八年级 · 解析几何
如图,一次函数$y=x$与反比例函数$y=frac{1}{x}(x>0)$的图象交于点$A$,过点$A$作$ABperpOA$,交$x$轴于点$B;$作$BA_{1}//OA$,交反比例函数图象于点$A_{1}$;过点$A_{1}$作$A_{1}B_{1}perpA_{1}B$交$x$轴于点$B_{1}$;再作$B_{1}A_{2}$$//BA_{1}$,交反比例函数图象于点$A_{2}$,依次进行下去$cdots$,则点$A_{2023}$的横坐标为$_sqrt{2024}+sqrt{2023}_$.
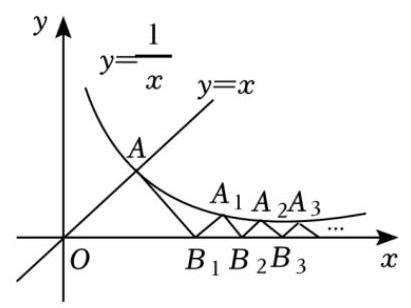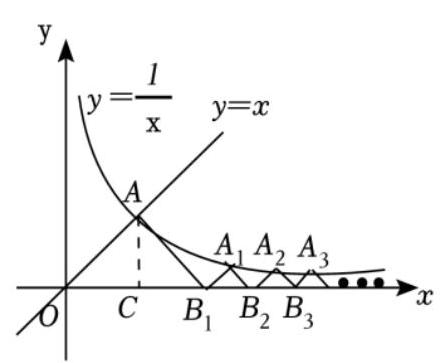
答案: 根据直$OA$的关系式为$y=x$,以及$OAperpAB$,可得到$triangleAOB$是等腰直角三角形,进而得到$triangleA_{2}B_{1}B_{2}、triangleA_{3}B_{2}B_{3}cdotscdots$都是等腰直角三角形,设$OC=a=AC$,则点$A(a,a)$,点$A$在反比例函数..的图象上,可求出$a=1$,进而得到点$A$的横坐标为1,同理$BC_{1}=b=A_{1}C_{1}$,则点$A_{1}(2+b$,$b)$,求出点$A_{1}$的横坐标为$sqrt{2}+1$,同理得出点$A_{2}$的横坐标为$sqrt{3}+sqrt{2}$;点$A_{3}$的横坐标为$sqrt{4}+sqrt{3}$;点$A_{4}$的横坐标为$sqrt{5}+sqrt{4}$;点的横坐标为$sqrt{6}+sqrt{5}$;根据规律可得答案.【解析】解:如图,过点$A、A_{1}、A_{2}、A_{3}cdots$分别作$ACperpx$轴,$A_{1}C_{1}perpx$轴,$A_{2}C_{2}perpx$轴,$A_{3}C_{3}perpx$轴$cdots$,垂足分别为$C、C_{1}、C_{2}、C_{3}cdotscdots$$because$直线$OA$的关系式为$y=x,OAperpAB$,$thereforetriangleAOB$是等腰直角三角形,$thereforeOC=AC$,同理可得$triangleA_{1}BB_{1}、triangleA_{2}B_{1}B_{2}、triangleA_{3}B_{2}B_{3}cdotscdots$都是等腰直角三角形,设$OC=a=AC$,则点$A(a,a)$,点$A$在反比例函数的图象上,$thereforeatimesa=1$,解得:$a=1$(负值舍去),$therefore$点$A$的横坐标为1,设$A_{1}D=b$,则点$A_{1}(2+b,b)$,点$A_{1}$在反比例函数${y}=frac{1}{{x}}$的图象上,$therefore(2+b)timesb=1$,解得:$b=sqrt{2}-1$,$therefore$点$A_{1}$的横坐标为$2+sqrt{2}-1=sqrt{2}+1$;设$B_{1}C_{2}=c=A_{2}C_{2}$,则点${A}_{2}(2sqrt{2}+{c},c)$,点$A_{2}$在反比例函数${y}=frac{1}{{x}}$的图象上,$therefore(2sqrt{2}+c)timesc=1$,解得:$b=sqrt{3}-sqrt{2}$,$therefore$点$A_{2}$的横坐标为$sqrt{3}+sqrt{2};$同理可得:点$A_{3}$的横坐标为$sqrt{4}+sqrt{3}$;点$A_{4}$的横坐标为$sqrt{5}+sqrt{4};$点$A_{5}$的横坐标为$sqrt{6}+sqrt{5};$$cdotsldots$$therefore$点$A_{2023}$的横坐标为:$sqrt{2024}+sqrt{2023}$;故答案为:$sqrt{2024}+sqrt{2023}$.【点睛】本题考查反比例函数与一次函数图象的交点,掌握一次函数、反比例函数图象上点的坐标特征以及等腰直角三角形的性质是正确解答的关键.